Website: walmart
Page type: cart
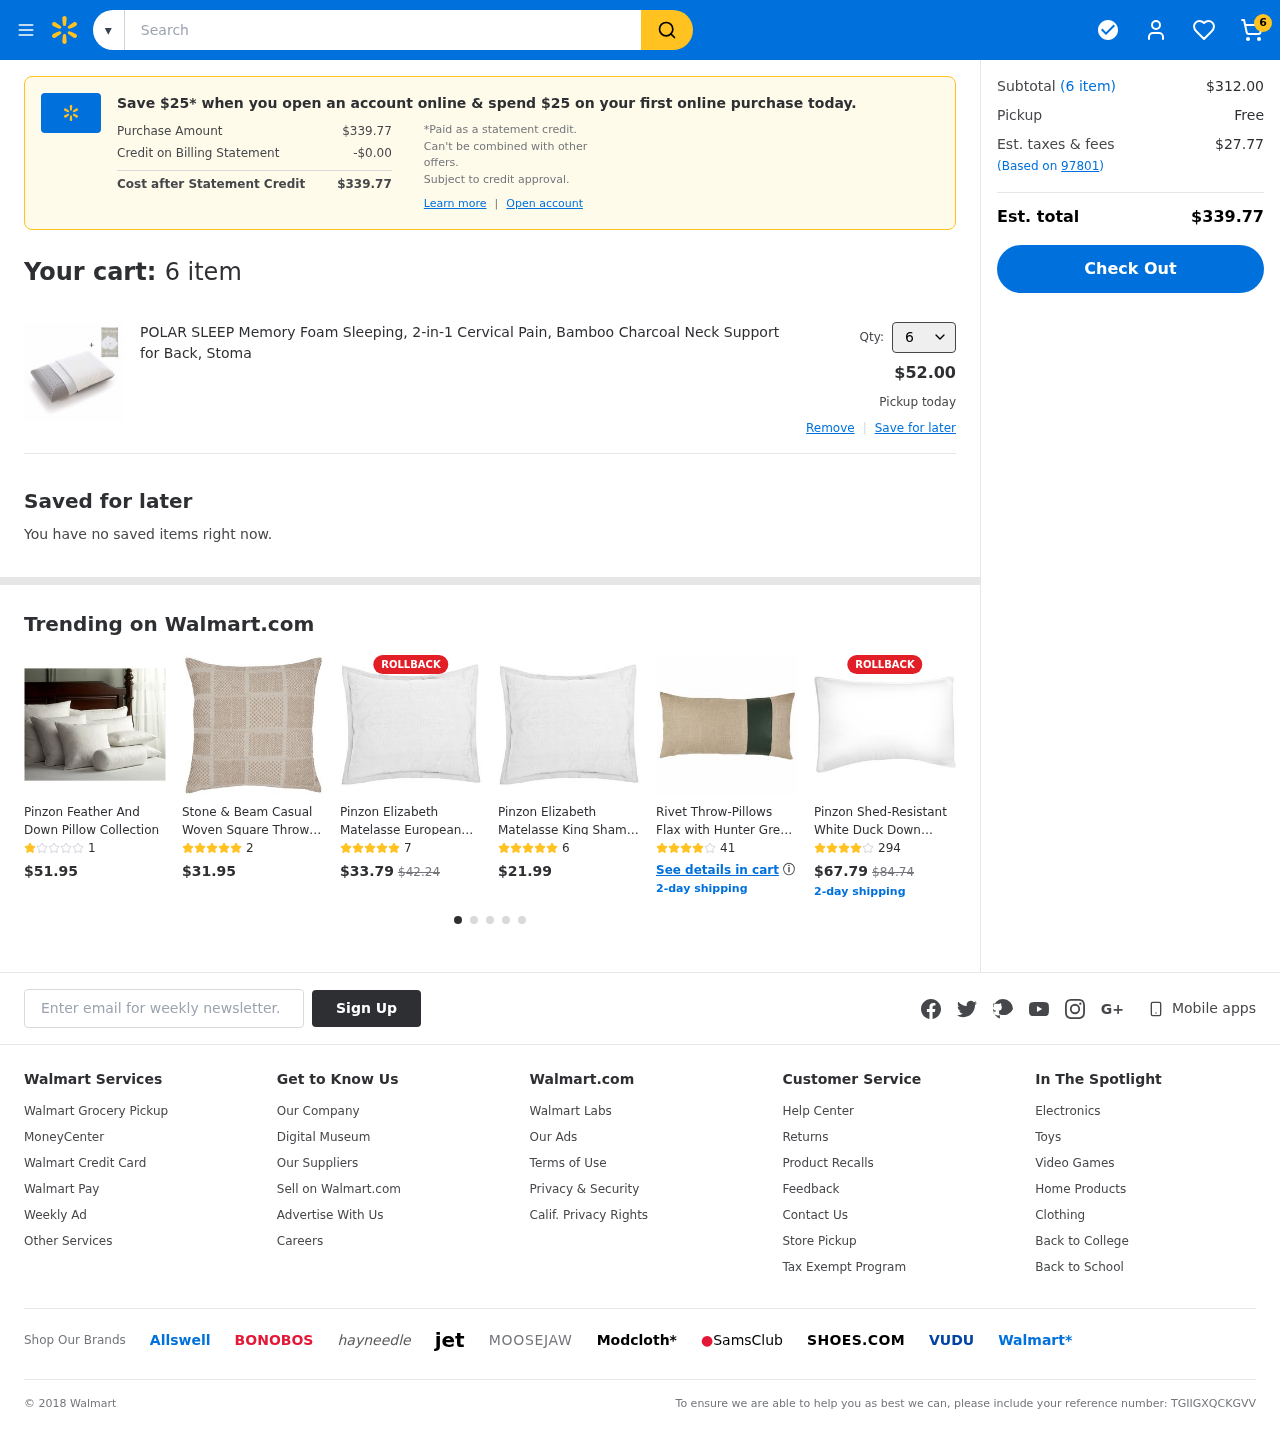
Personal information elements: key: PII_EMAIL
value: kristen.alexander@hotmail.com
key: PII_POSTCODE
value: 97801
Product elements: key: PRODUCT1_NAME
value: POLAR SLEEP Memory Foam Sleeping, 2-in-1 Cervical Pain, Bamboo Charcoal Neck Support for Back, Stoma
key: PRODUCT1_PRICE
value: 52
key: PRODUCT1_QUANTITY
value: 6
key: PRODUCT2_NAME
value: Pinzon Feather And Down Pillow Collection
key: PRODUCT2_NUM_RATINGS
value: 1
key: PRODUCT2_PRICE
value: $51.95
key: PRODUCT3_NAME
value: Stone & Beam Casual Woven Square Throw Pillow
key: PRODUCT3_NUM_RATINGS
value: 2
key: PRODUCT3_PRICE
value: $31.95
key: PRODUCT4_NAME
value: Pinzon Elizabeth Matelasse European Sham, White
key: PRODUCT4_NUM_RATINGS
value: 7
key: PRODUCT4_PRICE
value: $33.79
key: PRODUCT4_ORIGINAL_PRICE
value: $42.24
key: PRODUCT5_NAME
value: Pinzon Elizabeth Matelasse King Sham, White
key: PRODUCT5_NUM_RATINGS
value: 6
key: PRODUCT5_PRICE
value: $21.99
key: PRODUCT6_NAME
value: Rivet Throw-Pillows Flax with Hunter Green Linen Blend Pillow with Leather Stripe Accent Lumbar
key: PRODUCT6_NUM_RATINGS
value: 41
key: PRODUCT7_NAME
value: Pinzon Shed-Resistant White Duck Down Pillow
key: PRODUCT7_NUM_RATINGS
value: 294
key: PRODUCT7_PRICE
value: $67.79
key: PRODUCT7_ORIGINAL_PRICE
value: $84.74
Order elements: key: ORDER_NUM_ITEMS
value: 6
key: ORDER_TOTAL
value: $339.77
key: ORDER_NUM_ITEMS
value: (6 item)
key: ORDER_NUM_ITEMS
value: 6 item
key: ORDER_SUBTOTAL
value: $312.00
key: ORDER_TAX
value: $27.77
Search elements: key: HEADER_SEARCH
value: Search